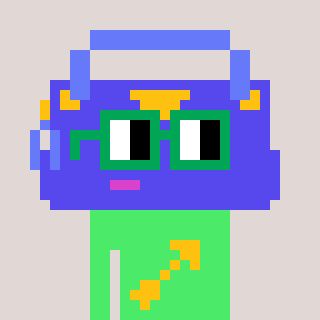
a pixel art character with square green glasses, a bag-shaped head and a teal-colored body on a warm background